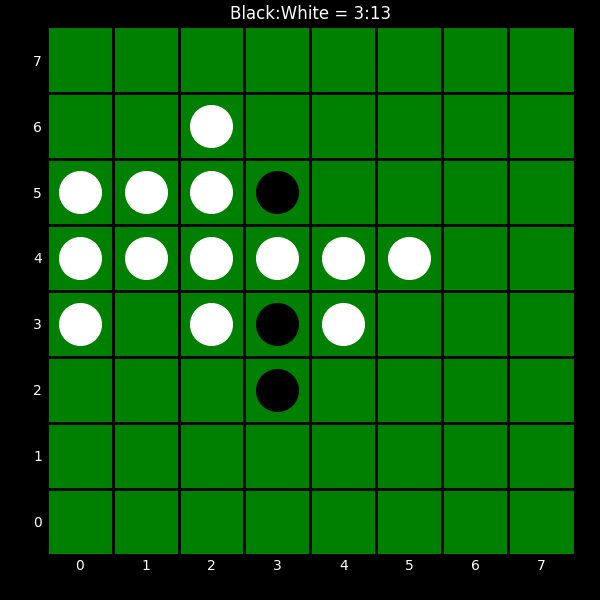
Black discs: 3
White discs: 13